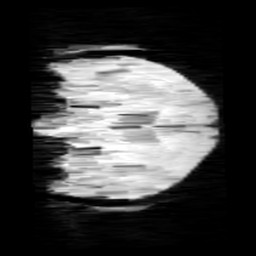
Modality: minIP
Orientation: coronal
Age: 11
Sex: male
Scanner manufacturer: siemens
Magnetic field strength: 3 T
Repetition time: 0.027 s
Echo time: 0.02 s